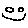
Label: smiley face